Question: I have an issue that I'm stuck on, but I have no idea why it even happens; If I push a detail controller on the stack, and I swipe back very quickly using the default left edge 'interactivePopGestureRecognizer', my parent/root view controller's 'UINavigationBar' looks corrupt or something, almost like the built in iOS transition mechanism didn't have time to do it's job at resetting it after the detail view is gone. Also to clarify, everything in this 'corrupt' 'UINavigationBar' is still touchable and everything on my parent/root view controller works perfectly.
Is there anyway to reset this 'UINavigationBar' to what it should be when the parent/root view controller's viewDidAppear method gets called?
Note that this bug does not occur if I tap the top left back button instead of using the left edge 'interactivePopGestureRecognizer'.
Edit: I added an NSLog to check the navigationBar's subview count on viewDidAppear on the parent/root view controller, and the count is always the same, corrupt or not, so I'd like to know why the popped controller is wreaking havoc with my 'UINavigationBar'.
If you can help me at all, I'd greatly appreciate it! Thank you.
I've attached a screenshot of what it looks like: Note that the back chevron isn't part of my parent/root view controller, it's part of what was popped off the stack. Testing123 is the title for the parent/root view controller and not that of what was popped off the stack. The head and gear icons are part of the parent/root view controller.
Edit: I've thought something like this could fix the issue, but turns out it doesn't, and is really bad experience IMO too. This is not the kind of solution I'm looking for. I'm posting a large bounty so this can be resolved correctly! . I just can't have this weird UI behavior be in a production quality app.
'''
- (void)viewDidAppear:(BOOL)animated
{
[super viewDidAppear:animated];
[self.navigationController pushViewController:[UIViewController new] animated:NO];
[self.navigationController popToRootViewControllerAnimated:YES];
}
'''

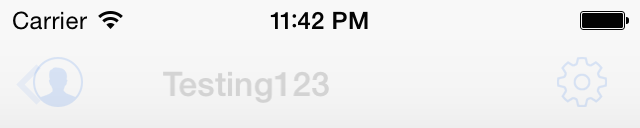
Answer: ## TL;DR
I made a category on 'UIViewController' that hopefully fixes this issue for you. I can't actually reproduce the navigation bar corruption on a device, but I can do it on the simulator pretty frequently, and this category solves the problem for me. Hopefully it also solves it for you on the device.
## The Problem, and the Solution
I actually don't know exactly what causes this, but the navigation bar's subviews' layers' animations seem to either be executing twice or not fully completing or... something. Anyway, I found that you can simply add some animations to these subviews in order to force them back to where they should be (with the right opacity, color, etc). The trick is to use your view controller's 'transitionCoordinator' object and hook into a couple of events - namely the event that happens when you lift your finger up and the interactive pop gesture recognizer finishes and the rest of the animation starts, and then the event that occurs when the non-interactive half of the animation finishes.
You can hook into these events using a couple methods on the 'transitionCoordinator', specifically 'notifyWhenInteractionEndsUsingBlock:' and 'animateAlongsideTransition:completion:'. In the former, we create copies of all of the current animations of the navbar's subviews' layers, modify them slightly, and save them so we can apply them later when the non-interactive portion of the animation finishes, which is in the completion block of the latter of those two methods.
## Summary
1. Listen for when the interactive portion of the transition ends
2. Gather up the animations for all the views' layers in the navigation bar
3. Copy and modify these animations slightly (set fromValue to the same thing as the toValue, set duration to zero, and a few other things)
4. Listen for when the non-interactive portion of the transition ends
5. Apply the copied/modified animations back to the views' layers
## Code
And here's the code for the 'UIViewController' category:
'''
@interface UIViewController (FixNavigationBarCorruption)
- (void)fixNavigationBarCorruption;
@end
@implementation UIViewController (FixNavigationBarCorruption)
/**
* Fixes a problem where the navigation bar sometimes becomes corrupt
* when transitioning using an interactive transition.
*
* Call this method in your view controller's viewWillAppear: method
*/
- (void)fixNavigationBarCorruption
{
// Get our transition coordinator
id<UIViewControllerTransitionCoordinator> coordinator = self.transitionCoordinator;
// If we have a transition coordinator and it was initially interactive when it started,
// we can attempt to fix the issue with the nav bar corruption.
if ([coordinator initiallyInteractive]) {
// Use a map table so we can map from each view to its animations
NSMapTable *mapTable = [[NSMapTable alloc] initWithKeyOptions:NSMapTableStrongMemory
valueOptions:NSMapTableStrongMemory
capacity:0];
// This gets run when your finger lifts up while dragging with the interactivePopGestureRecognizer
[coordinator notifyWhenInteractionEndsUsingBlock:^(id<UIViewControllerTransitionCoordinatorContext> context) {
// Loop through our nav controller's nav bar's subviews
for (UIView *view in self.navigationController.navigationBar.subviews) {
NSArray *animationKeys = view.layer.animationKeys;
NSMutableArray *anims = [NSMutableArray array];
// Gather this view's animations
for (NSString *animationKey in animationKeys) {
CABasicAnimation *anim = (id)[view.layer animationForKey:animationKey];
// In case any other kind of animation somehow gets added to this view, don't bother with it
if ([anim isKindOfClass:[CABasicAnimation class]]) {
// Make a pseudo-hard copy of each animation.
// We have to make a copy because we cannot modify an existing animation.
CABasicAnimation *animCopy = [CABasicAnimation animationWithKeyPath:anim.keyPath];
// CABasicAnimation properties
// Make sure fromValue and toValue are the same, and that they are equal to the layer's final resting value
animCopy.fromValue = [view.layer valueForKeyPath:anim.keyPath];
animCopy.toValue = [view.layer valueForKeyPath:anim.keyPath];
animCopy.byValue = anim.byValue;
// CAPropertyAnimation properties
animCopy.additive = anim.additive;
animCopy.cumulative = anim.cumulative;
animCopy.valueFunction = anim.valueFunction;
// CAAnimation properties
animCopy.timingFunction = anim.timingFunction;
animCopy.delegate = anim.delegate;
animCopy.removedOnCompletion = anim.removedOnCompletion;
// CAMediaTiming properties
animCopy.speed = anim.speed;
animCopy.repeatCount = anim.repeatCount;
animCopy.repeatDuration = anim.repeatDuration;
animCopy.autoreverses = anim.autoreverses;
animCopy.fillMode = anim.fillMode;
// We want our new animations to be instantaneous, so set the duration to zero.
// Also set both the begin time and time offset to 0.
animCopy.duration = 0;
animCopy.beginTime = 0;
animCopy.timeOffset = 0;
[anims addObject:animCopy];
}
}
// Associate the gathered animations with each respective view
[mapTable setObject:anims forKey:view];
}
}];
// The completion block here gets run after the view controller transition animation completes (or fails)
[coordinator animateAlongsideTransition:nil completion:^(id<UIViewControllerTransitionCoordinatorContext> context) {
// Iterate over the mapTable's keys (views)
for (UIView *view in mapTable.keyEnumerator) {
// Get the modified animations for this view that we made when the interactive portion of the transition finished
NSArray *anims = [mapTable objectForKey:view];
// ... and add them back to the view's layer
for (CABasicAnimation *anim in anims) {
[view.layer addAnimation:anim forKey:anim.keyPath];
}
}
}];
}
}
@end
'''
And then just call this method in your view controller's 'viewWillAppear:' method (in your test project's case, it would be the 'ViewController' class):
'''
- (void)viewWillAppear:(BOOL)animated
{
[super viewWillAppear:animated];
[self fixNavigationBarCorruption];
}
'''